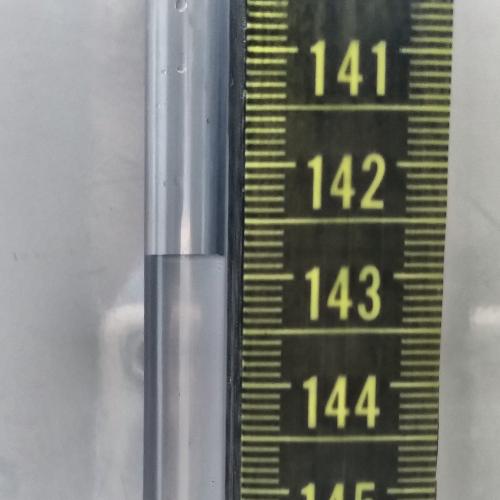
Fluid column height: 142.8 cm